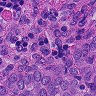
Metastatic tissue present: yes